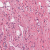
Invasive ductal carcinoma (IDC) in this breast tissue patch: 0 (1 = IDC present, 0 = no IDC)